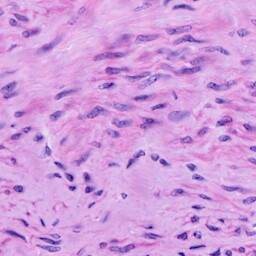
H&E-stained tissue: Cervix